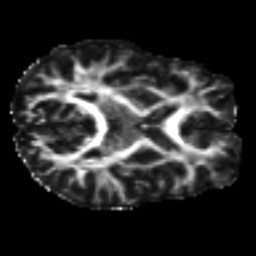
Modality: FA
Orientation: axial
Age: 28
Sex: female
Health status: healthy
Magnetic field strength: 3 T
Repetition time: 9 s
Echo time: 0.093 s